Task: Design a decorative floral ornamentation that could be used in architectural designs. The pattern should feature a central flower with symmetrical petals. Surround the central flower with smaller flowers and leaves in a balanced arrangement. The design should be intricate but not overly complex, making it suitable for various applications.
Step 773:
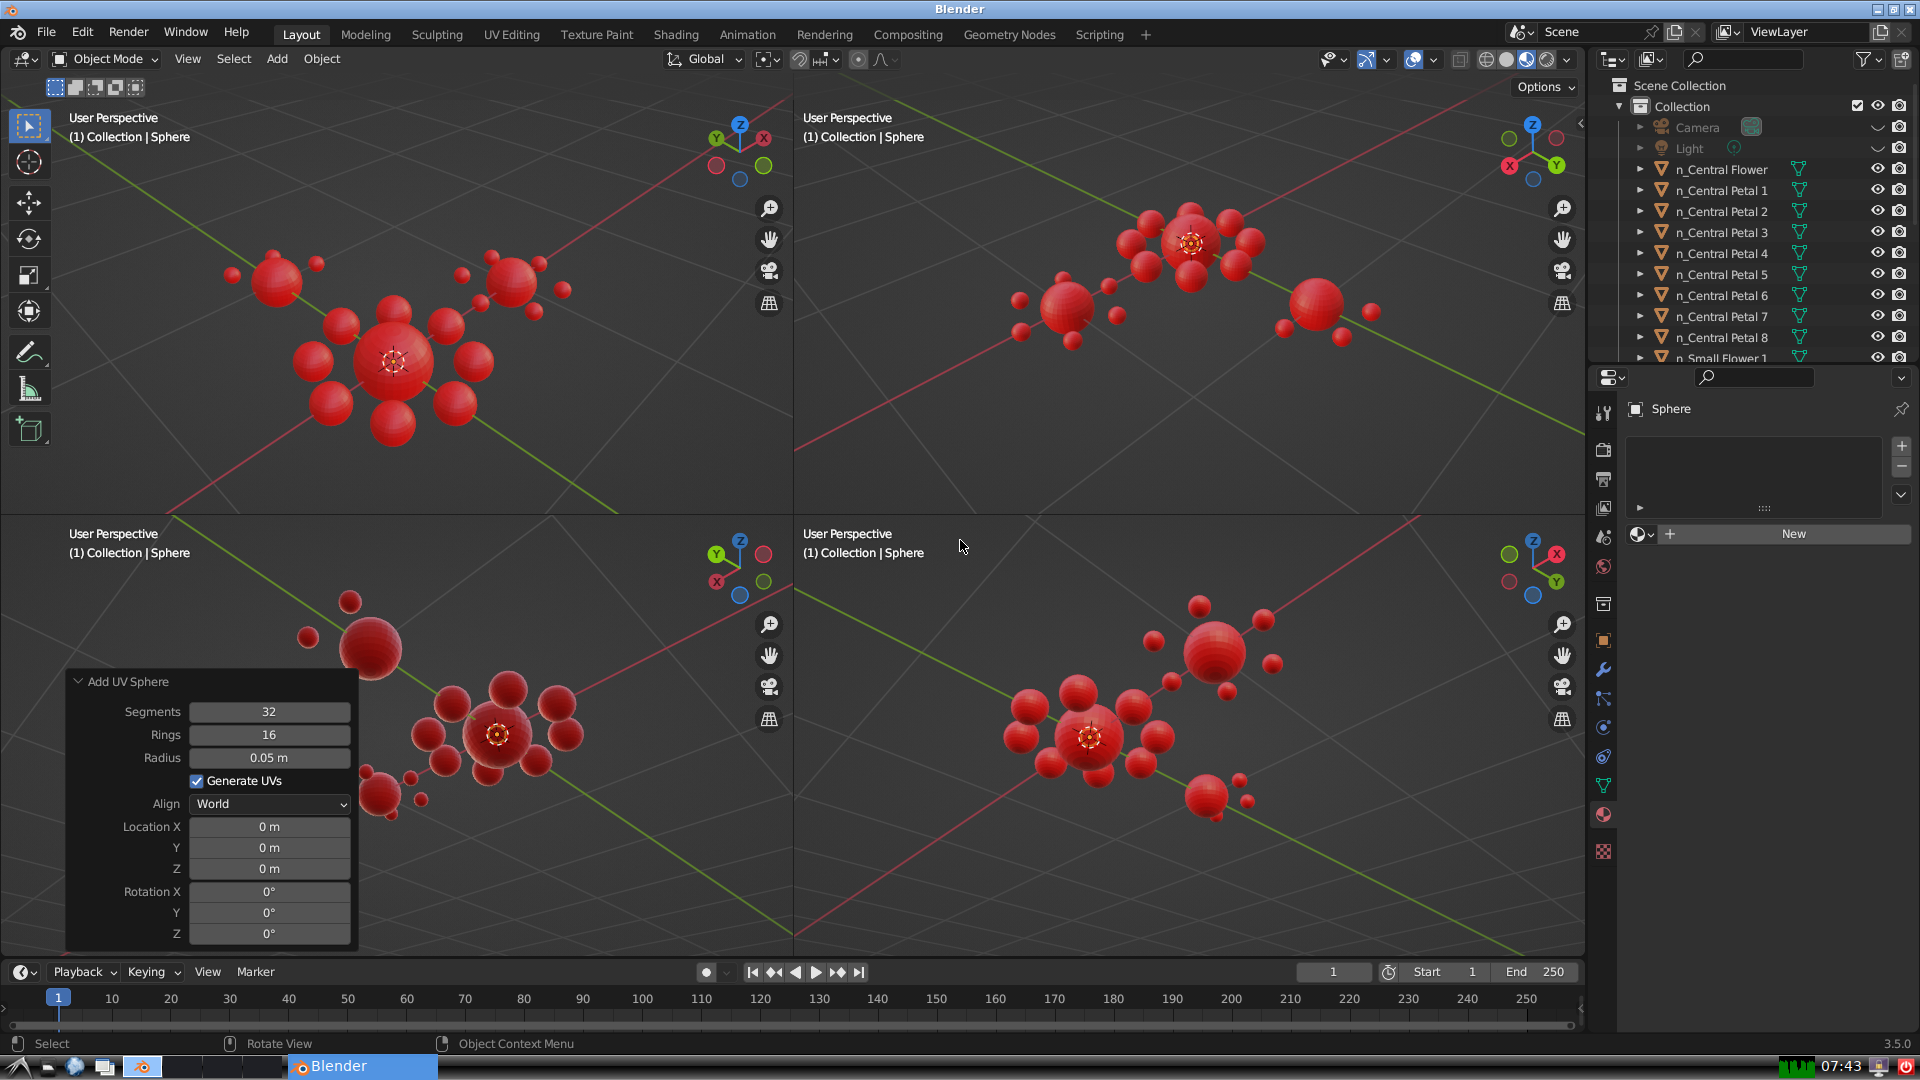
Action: {"mouse_move": [270, 827]}